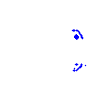
Particle: electron